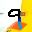
Label: 9